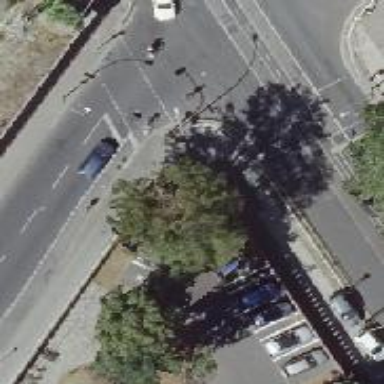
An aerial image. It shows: Asphalt footway with crossing controlled by traffic signals.